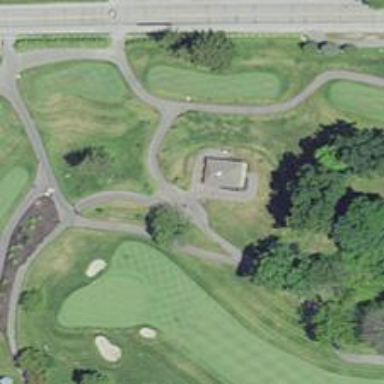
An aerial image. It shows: Path designated for golf carts.